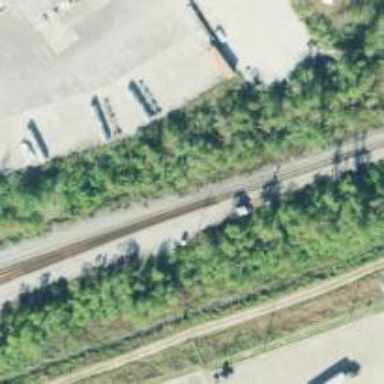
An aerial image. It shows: Railway track.